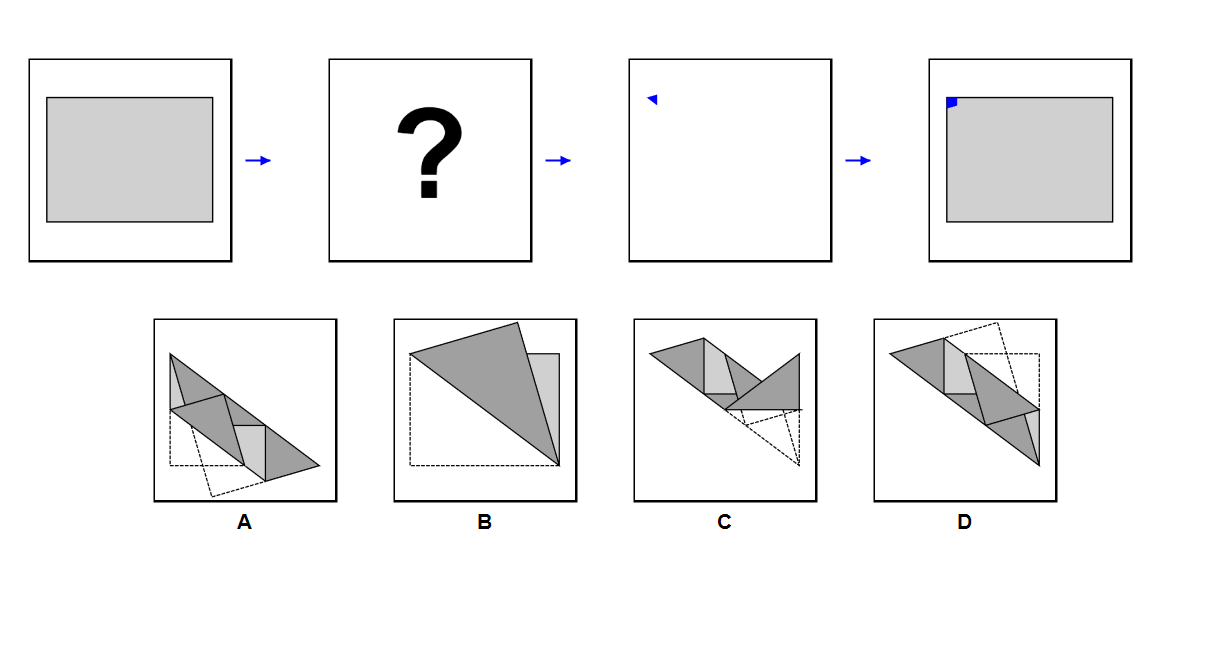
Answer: A